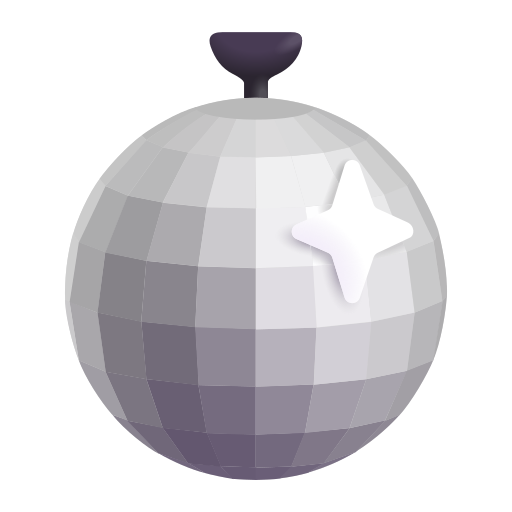
mirror ball color